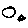
Label: moon